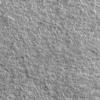
Label: not_dusty